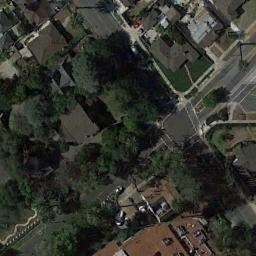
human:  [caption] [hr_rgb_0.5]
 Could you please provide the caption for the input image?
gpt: There are several moving vehicles on the road at the intersection, With many buildings and some trees around the intersection .

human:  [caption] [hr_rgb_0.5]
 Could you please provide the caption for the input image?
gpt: An intersection with sparse traffic located in a residential area with lots of trees .

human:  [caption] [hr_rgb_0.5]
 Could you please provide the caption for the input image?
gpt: There are many trees near the intersection .

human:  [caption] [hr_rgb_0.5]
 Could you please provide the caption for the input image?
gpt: There is a red house near the crossroads .

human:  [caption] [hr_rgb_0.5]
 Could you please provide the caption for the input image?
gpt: There are many green trees around the intersection .